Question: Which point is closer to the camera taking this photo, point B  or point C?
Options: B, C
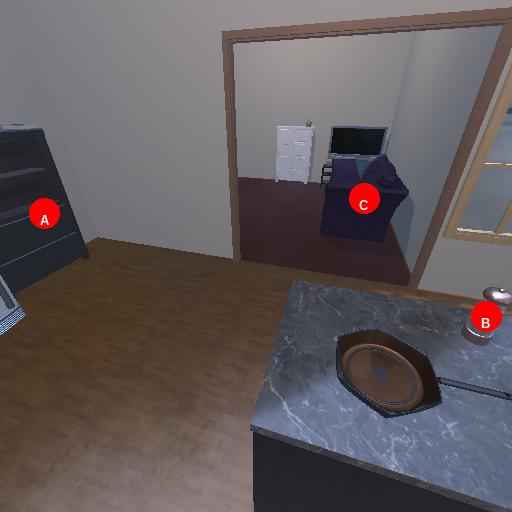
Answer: B